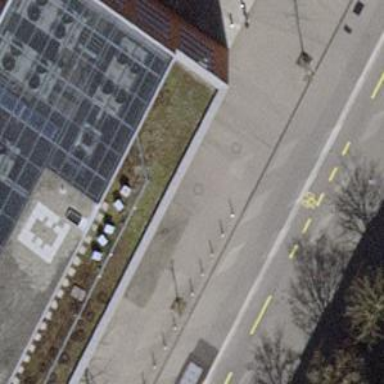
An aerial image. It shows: Parking entrance.